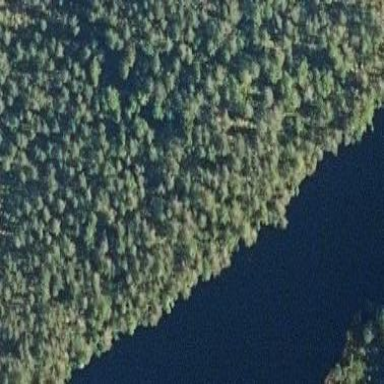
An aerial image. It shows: Serene lake surrounded by nature.